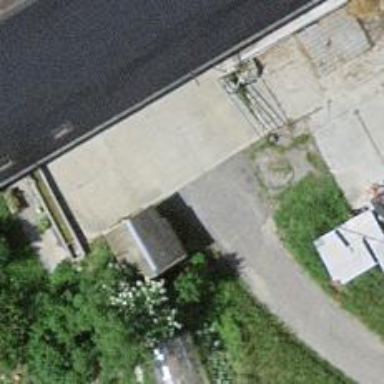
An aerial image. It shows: Farm shop.